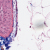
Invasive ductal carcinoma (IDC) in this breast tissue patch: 0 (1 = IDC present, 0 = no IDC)